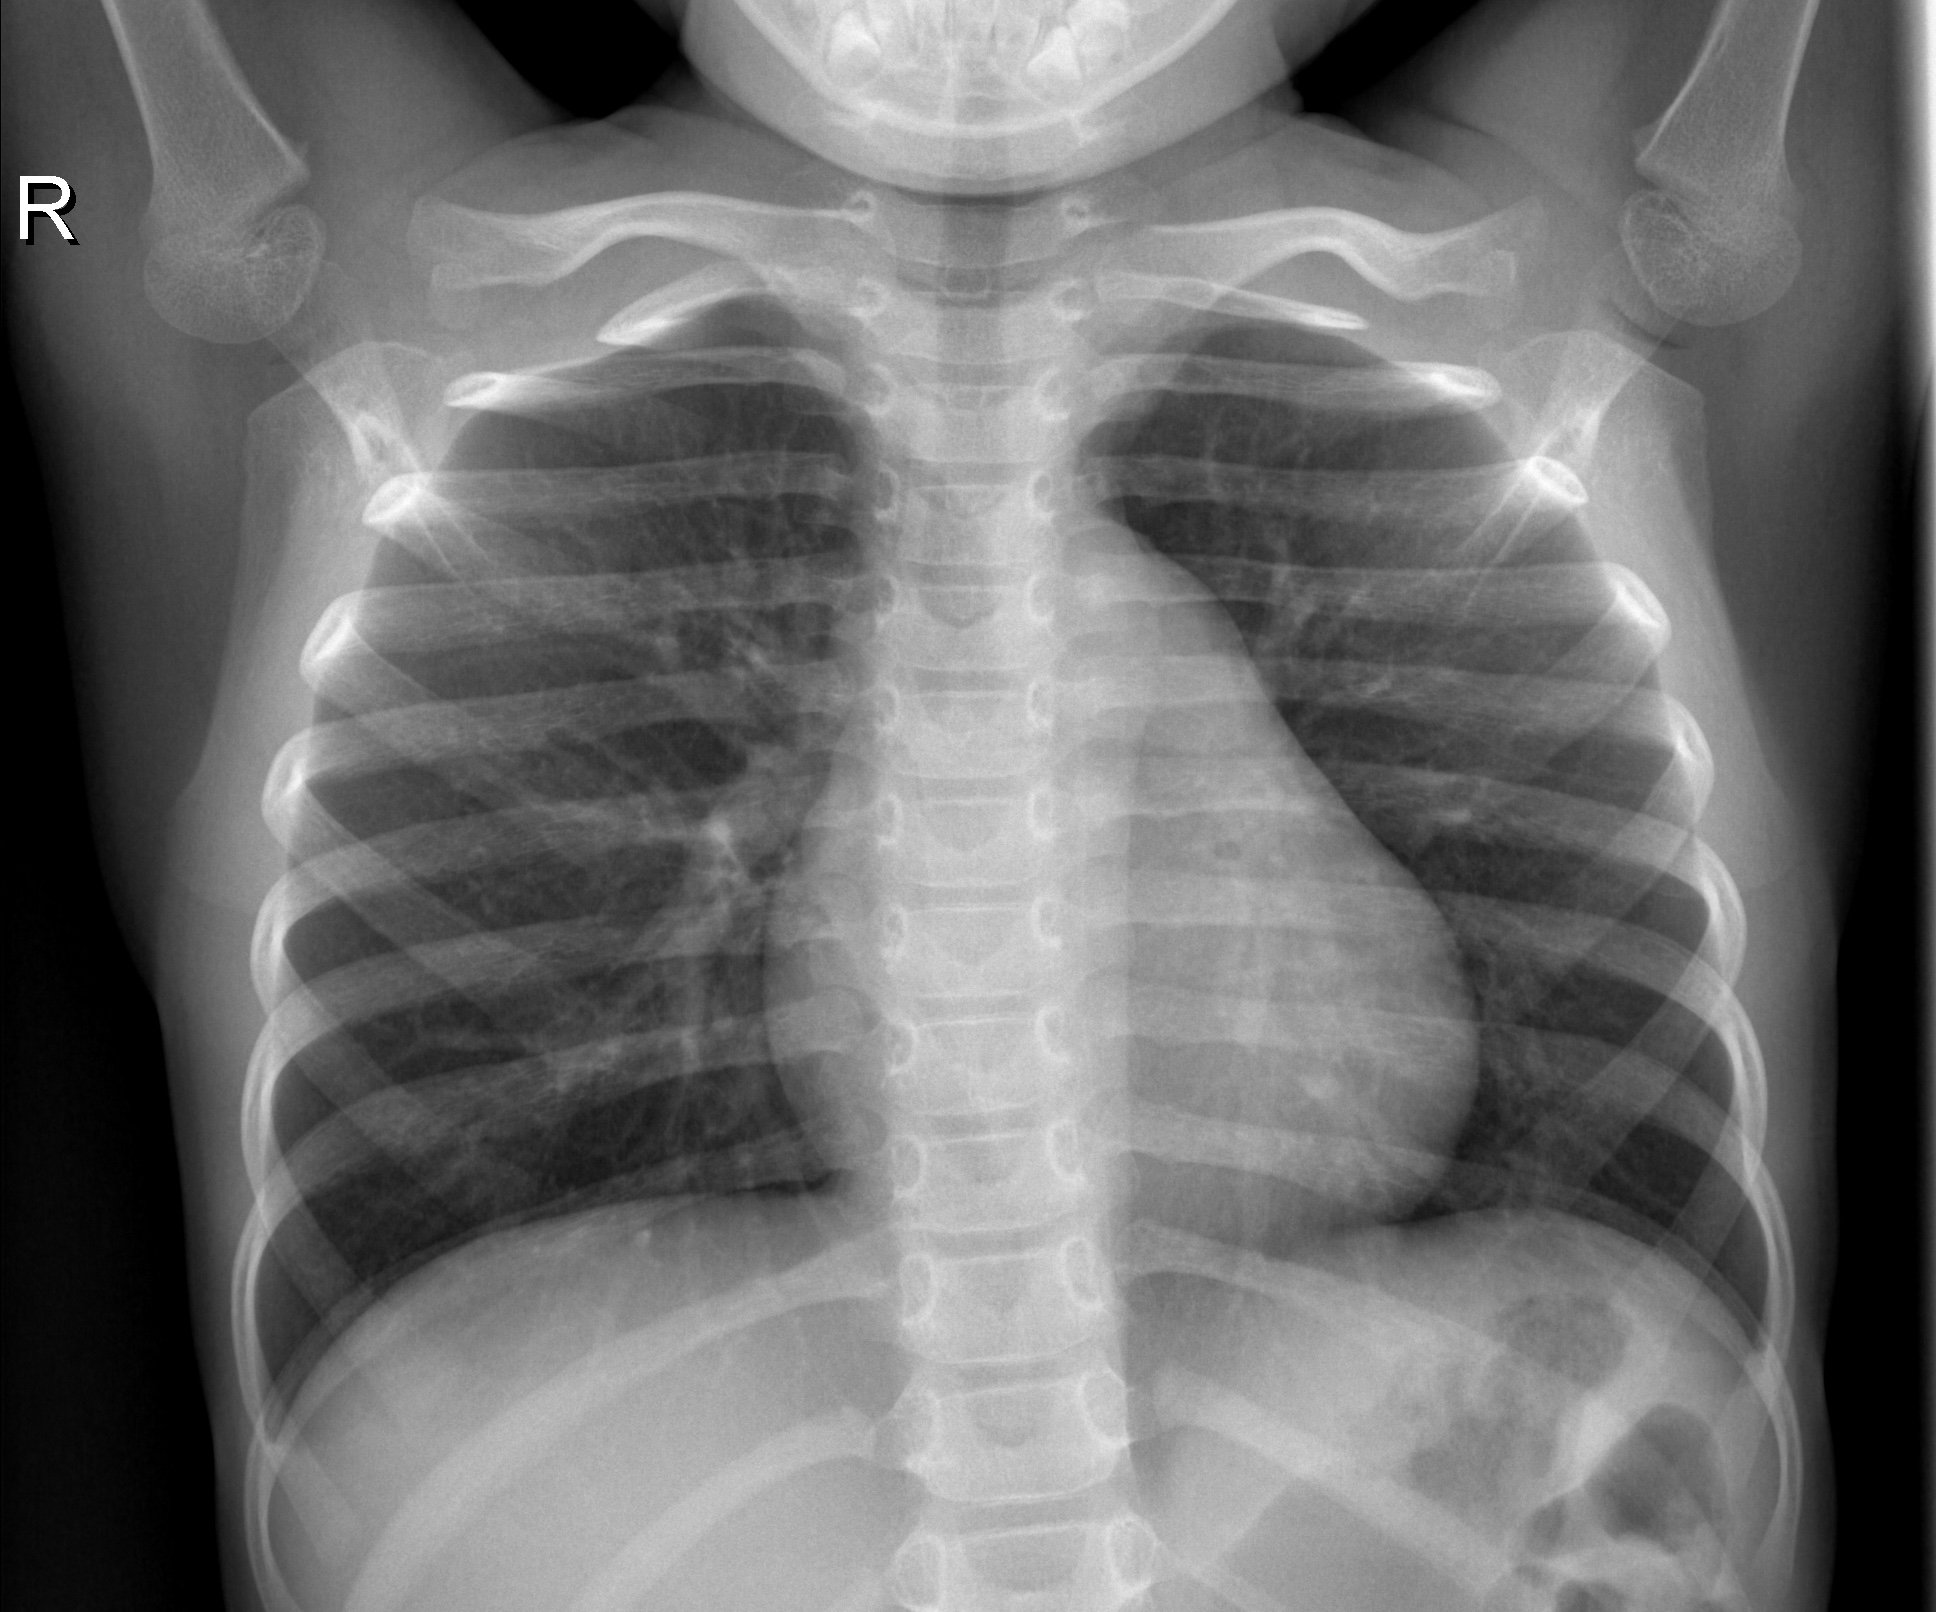
Diagnosis: NORMAL